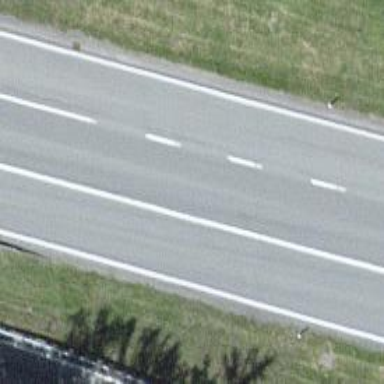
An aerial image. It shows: Motorway junction.